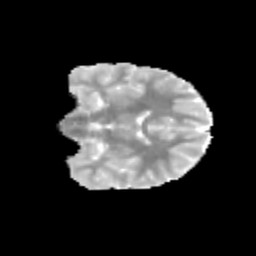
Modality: MD
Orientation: coronal
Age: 13
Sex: female
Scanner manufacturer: siemens
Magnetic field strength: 3 T
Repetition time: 3.8 s
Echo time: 0.07 s